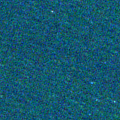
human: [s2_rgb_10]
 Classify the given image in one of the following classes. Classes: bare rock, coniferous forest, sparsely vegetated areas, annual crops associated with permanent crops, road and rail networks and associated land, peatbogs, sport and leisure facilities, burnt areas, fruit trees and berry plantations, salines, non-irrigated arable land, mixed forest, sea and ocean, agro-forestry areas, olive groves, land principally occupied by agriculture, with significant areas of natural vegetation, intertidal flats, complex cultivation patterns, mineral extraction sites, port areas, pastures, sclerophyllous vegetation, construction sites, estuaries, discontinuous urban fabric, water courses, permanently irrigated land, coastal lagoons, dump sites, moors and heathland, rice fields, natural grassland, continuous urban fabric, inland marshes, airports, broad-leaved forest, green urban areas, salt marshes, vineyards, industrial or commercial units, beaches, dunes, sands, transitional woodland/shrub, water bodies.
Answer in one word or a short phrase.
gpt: sea and ocean